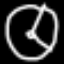
Label: clock